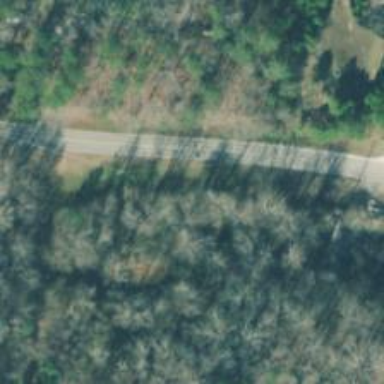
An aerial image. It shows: Secondary road.